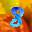
Label: 8